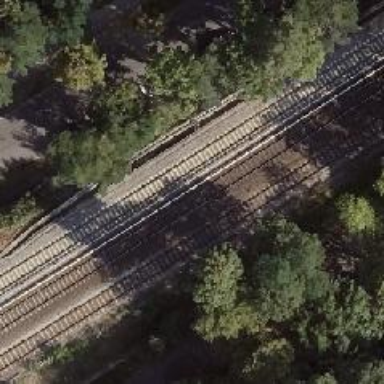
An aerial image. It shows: Solitary milestone along the railway.